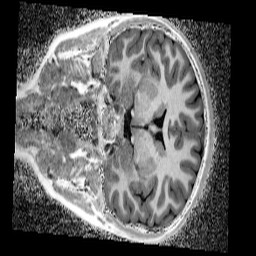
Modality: UNIT1_denoised
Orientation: coronal
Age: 12
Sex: female
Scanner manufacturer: siemens
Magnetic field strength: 3 T
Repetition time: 4 s
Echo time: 0.00299 s